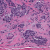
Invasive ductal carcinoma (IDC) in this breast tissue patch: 0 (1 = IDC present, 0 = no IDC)